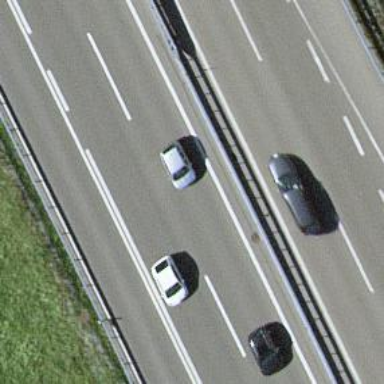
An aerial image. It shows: Asphalt motorway.